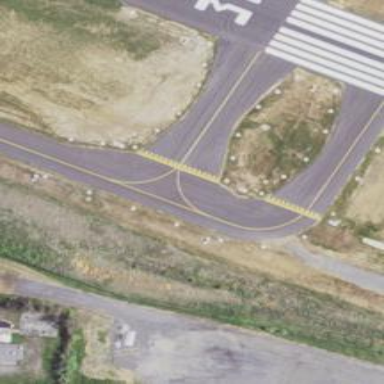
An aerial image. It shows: View of taxiway at the airport.